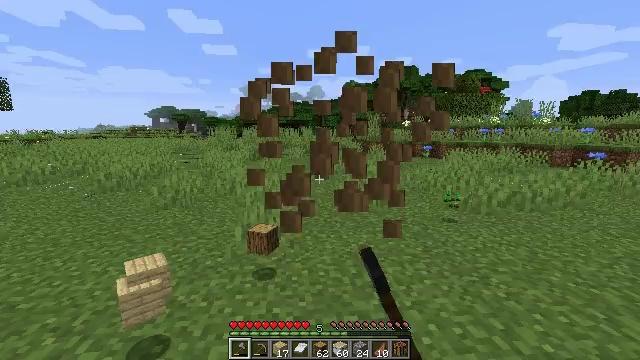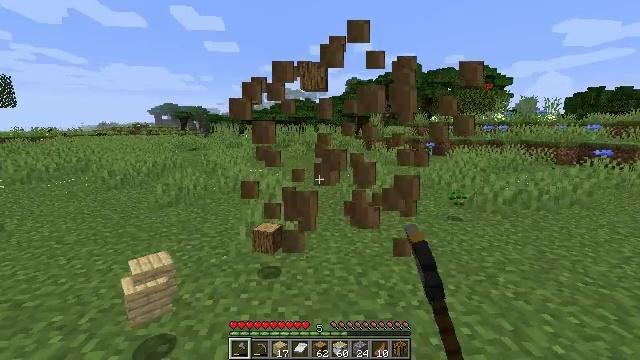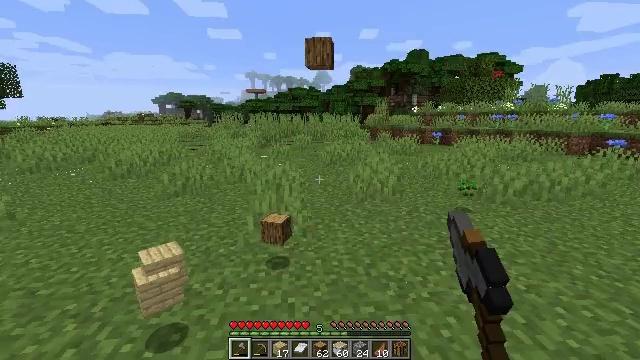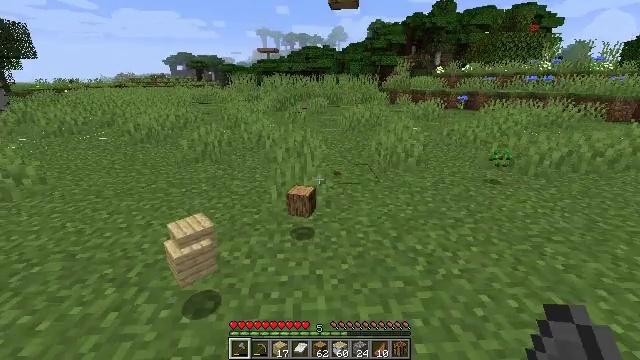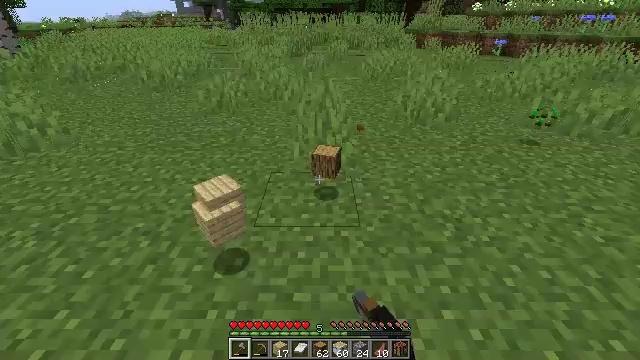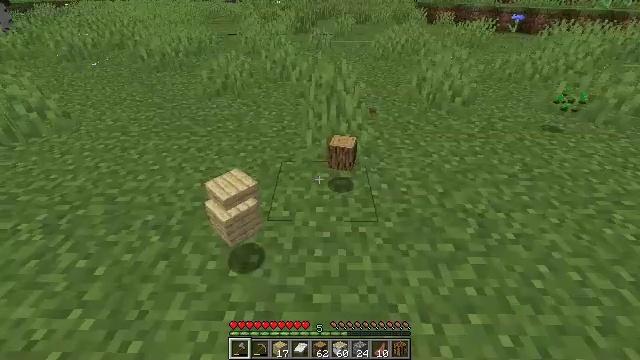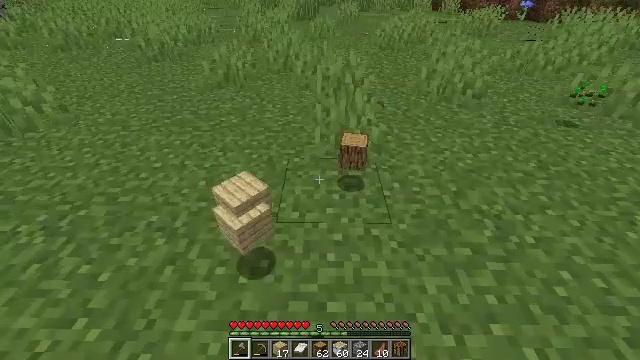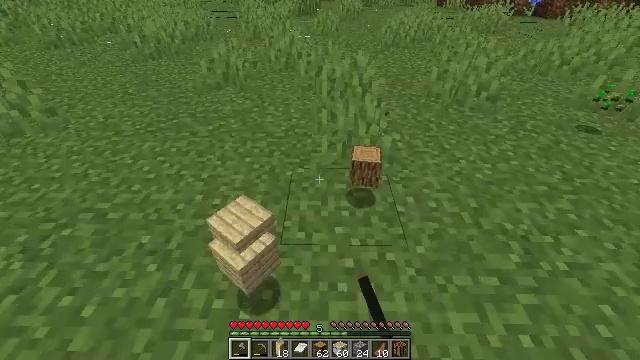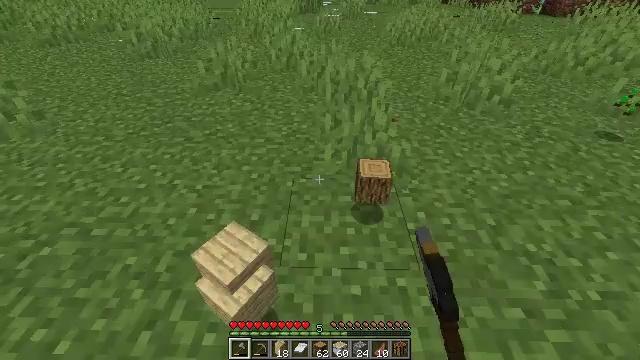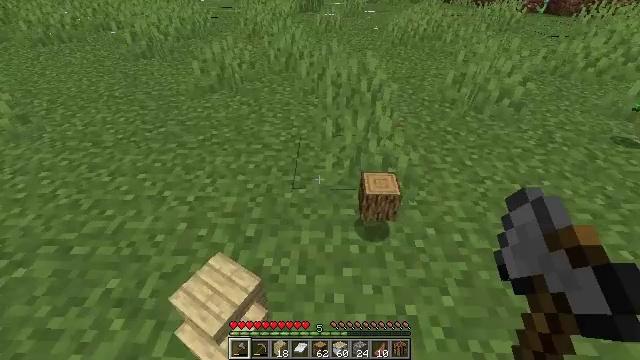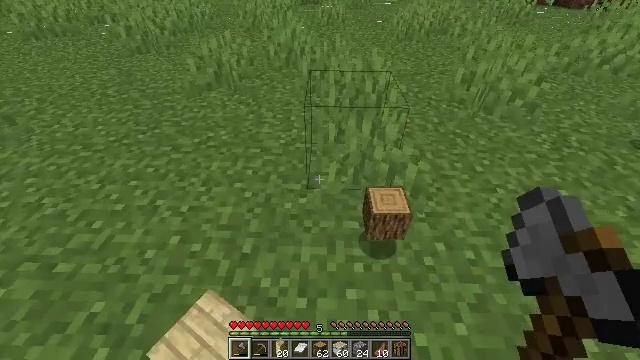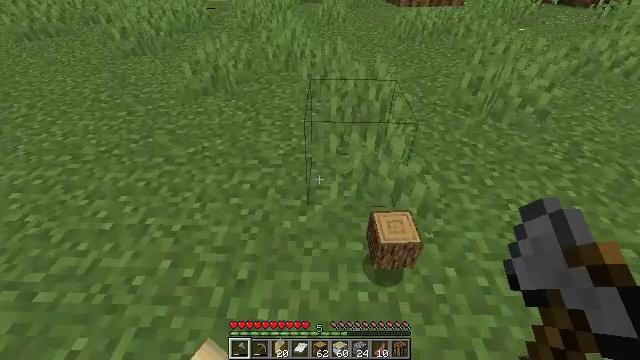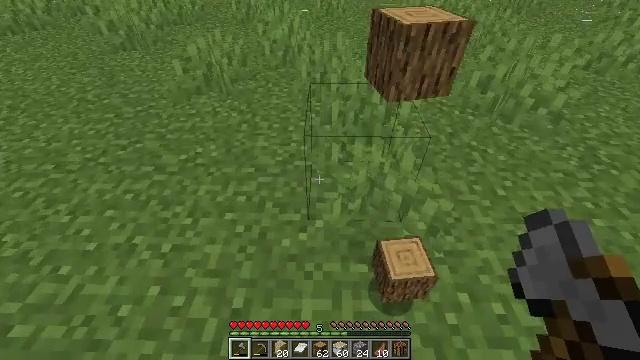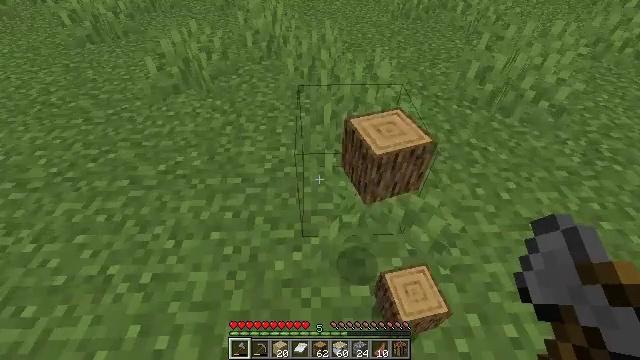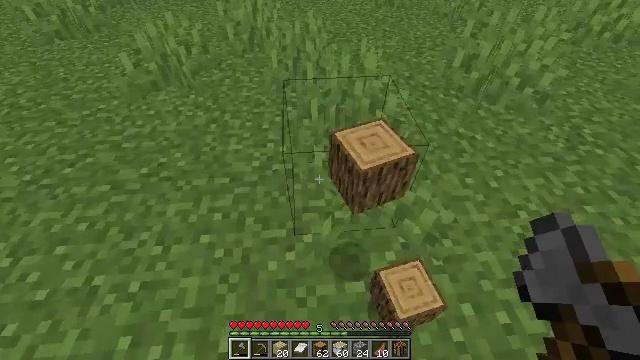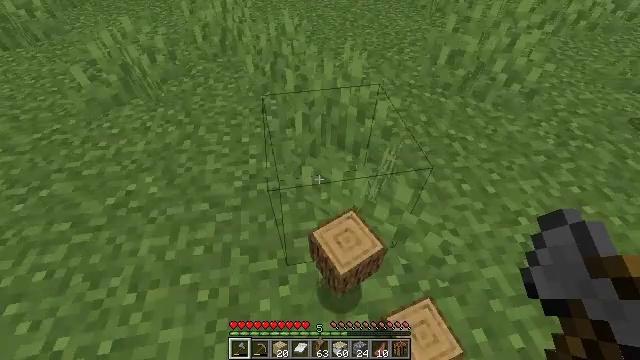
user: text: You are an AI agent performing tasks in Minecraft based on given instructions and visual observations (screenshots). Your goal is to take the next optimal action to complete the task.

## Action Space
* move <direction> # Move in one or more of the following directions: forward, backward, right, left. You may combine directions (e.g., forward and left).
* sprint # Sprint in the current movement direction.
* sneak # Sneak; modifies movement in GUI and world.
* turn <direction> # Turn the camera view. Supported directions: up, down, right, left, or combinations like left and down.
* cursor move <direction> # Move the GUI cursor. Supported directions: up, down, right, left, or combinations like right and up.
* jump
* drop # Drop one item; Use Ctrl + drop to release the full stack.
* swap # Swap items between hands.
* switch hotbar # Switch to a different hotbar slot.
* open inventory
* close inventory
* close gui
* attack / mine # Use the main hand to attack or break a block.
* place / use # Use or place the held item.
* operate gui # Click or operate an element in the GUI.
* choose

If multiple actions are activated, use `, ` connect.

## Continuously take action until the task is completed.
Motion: motion action
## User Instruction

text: Harvest the stripped birch log.
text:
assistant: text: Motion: move forward and move left, attack / mine
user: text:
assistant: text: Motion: move forward and move left, turn down, attack / mine
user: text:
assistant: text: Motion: move forward and move left, turn left and down, attack / mine
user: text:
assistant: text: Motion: move forward and move left, turn left and down
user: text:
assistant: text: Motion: move forward and move left, turn down
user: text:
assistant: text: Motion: move forward, turn down
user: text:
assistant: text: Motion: move forward
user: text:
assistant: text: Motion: move forward
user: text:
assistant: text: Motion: move forward
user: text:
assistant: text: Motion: move forward, turn down
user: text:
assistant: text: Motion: move forward
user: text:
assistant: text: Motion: move forward, turn down
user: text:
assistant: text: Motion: move forward, turn right and down
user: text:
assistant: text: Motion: move forward, turn right and down
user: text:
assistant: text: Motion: move forward, turn right and down
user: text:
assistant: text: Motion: move forward, turn right and down
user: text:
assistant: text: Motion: move forward, turn right
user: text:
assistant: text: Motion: move forward, turn right
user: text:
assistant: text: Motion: move forward, turn right and up
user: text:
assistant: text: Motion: move forward, turn right and up
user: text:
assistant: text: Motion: move forward, turn right and up
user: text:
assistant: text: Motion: move forward and move right, turn right and up
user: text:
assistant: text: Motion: move forward and move right, turn right and up
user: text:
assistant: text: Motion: move forward and move right, turn right and up
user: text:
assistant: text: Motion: move forward and move right, turn right and up
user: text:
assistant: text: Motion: move forward and move right, turn right and up
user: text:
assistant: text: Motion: move forward, turn right and up
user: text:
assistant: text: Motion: move forward, turn right
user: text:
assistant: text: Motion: move forward, turn right
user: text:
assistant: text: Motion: move forward, turn right